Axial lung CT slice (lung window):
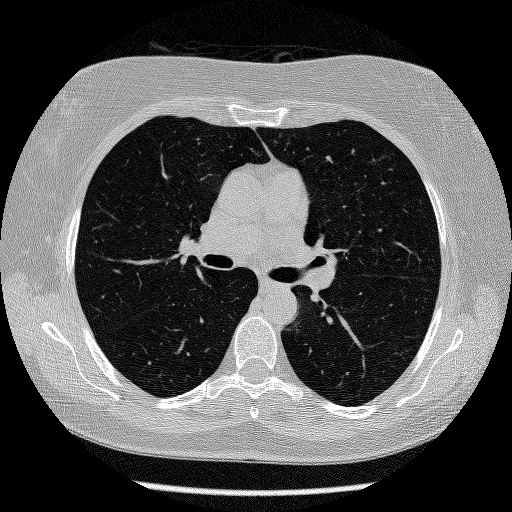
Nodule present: no